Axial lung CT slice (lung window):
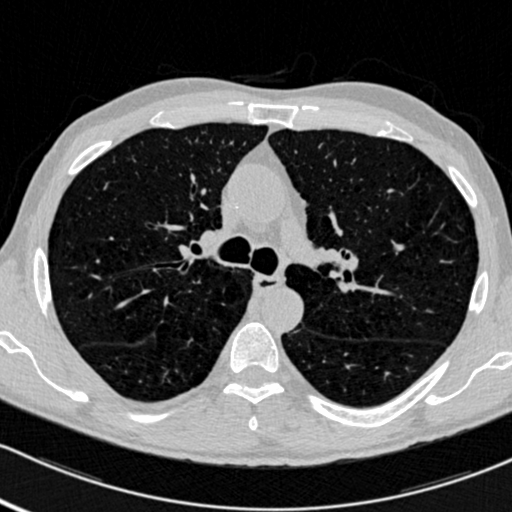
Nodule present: no